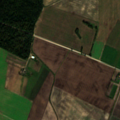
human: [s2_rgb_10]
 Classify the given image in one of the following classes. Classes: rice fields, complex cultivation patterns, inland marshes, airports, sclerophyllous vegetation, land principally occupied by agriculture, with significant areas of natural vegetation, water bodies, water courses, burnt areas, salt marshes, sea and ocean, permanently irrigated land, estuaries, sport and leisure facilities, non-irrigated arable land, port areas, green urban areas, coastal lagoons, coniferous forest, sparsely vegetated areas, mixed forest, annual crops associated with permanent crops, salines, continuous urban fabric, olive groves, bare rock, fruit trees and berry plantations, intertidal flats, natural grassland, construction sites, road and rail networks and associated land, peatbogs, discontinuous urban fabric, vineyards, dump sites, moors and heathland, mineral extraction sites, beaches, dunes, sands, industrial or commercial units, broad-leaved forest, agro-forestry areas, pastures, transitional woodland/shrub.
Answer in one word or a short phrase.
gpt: non-irrigated arable land, broad-leaved forest